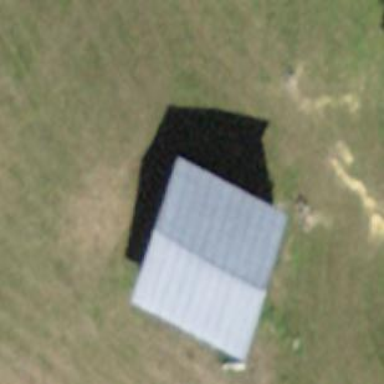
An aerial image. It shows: Shed.